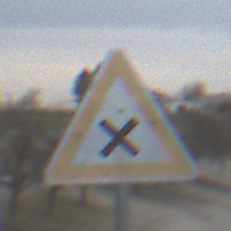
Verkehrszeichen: KreuzungOderEinmuendung
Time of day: MorningAfternoon
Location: Outdoor (Suburban)
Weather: Overcast
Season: NotSpecified
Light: Natural